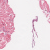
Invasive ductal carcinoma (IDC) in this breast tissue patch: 0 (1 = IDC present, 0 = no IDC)